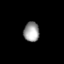
Tissue: prostate
Cell type: T cells
Senescence score: 0.9092
Nuclear area (px): 301
Mean DAPI intensity: 156.714